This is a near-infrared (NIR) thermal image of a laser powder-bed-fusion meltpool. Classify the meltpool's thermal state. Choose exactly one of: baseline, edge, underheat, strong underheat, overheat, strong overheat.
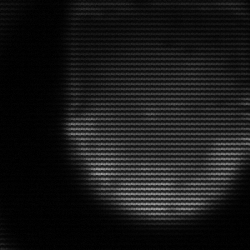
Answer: edge